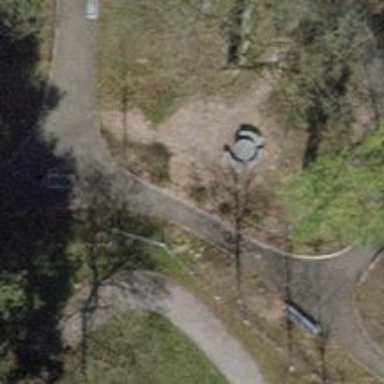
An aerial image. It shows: Picnic table made of concrete.